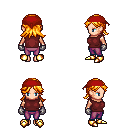
a pixel art fantasy rpg character, female body template, human, light skin, maroon sleeveless shirt, magenta pants, light blonde loose hair, red bandana, metal gloves, gold boots, four views (front, back, left, right), 2x2 character sprite sheet, small pixel art, hard edges, no anti-aliasing